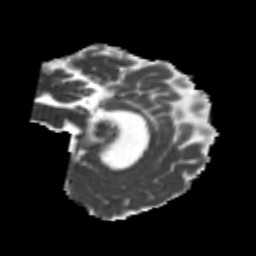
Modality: MD
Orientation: sagittal
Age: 21
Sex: male
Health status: healthy
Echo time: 0.074 s